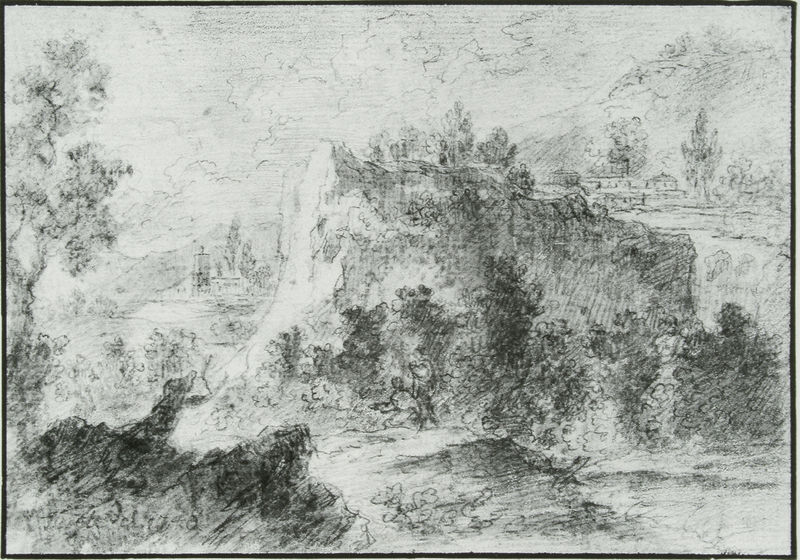
Titel: Felsenlandschaft
Künstler: Johann Alexander Thiele
Standort: Dresden
Institution: Staatliche Kunstsammlungen, Kupferstich-Kabinett
Schlagwörter: baum, berg, blätter, feder, felsen, himmel, schatten, wasser, weiß, wolken, aquarell, bäume, fluss, kirchturm, landschaft, menschen, stadt, ufer, äste, grau, kreide, licht, männer, schwarz, skizze, vordergrund, zeichnung, dach, haus, schloss, weg, wiese, wolke, wand, mensch, rembrandt, stein, steine, bild, ast, horizont, häuser, hügel, natur, strauch, busch, büsche, gebüsch, kirche, sträucher, boden, stehender, blatt, pflanzen, tal, wald, turm, skulptur, papier, italien, ort, abhang, berge, fels, gebirge, gipfel, steilhang, dorf, dächer, grafik, graphik, nebel, steil, tannen, unscharf, befestigung, klippe, ortschaft, wände, tusche, ruine, burg, kloster, türme, alpen, kohle, idyll, festung, abgrund, druck, druckgraphik, felsig, schwarzweiss, schraffur, radierung, stich, gross, bleistift, entwurf, weß, verschwommen, schwart, laubbäume, siedlung, flirren, plein air, pinie, unterwegs, unruhig, toskana, kniende, fals, steilwand, eingesacktes haus, us, berhe, staedte, zoskana, begleitstrich